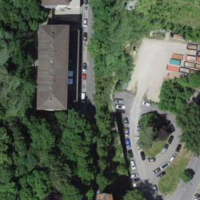
EUNIS habitat code: 54
Species observed at this site:
Asplenium trichomanes
Ilex aquifolium